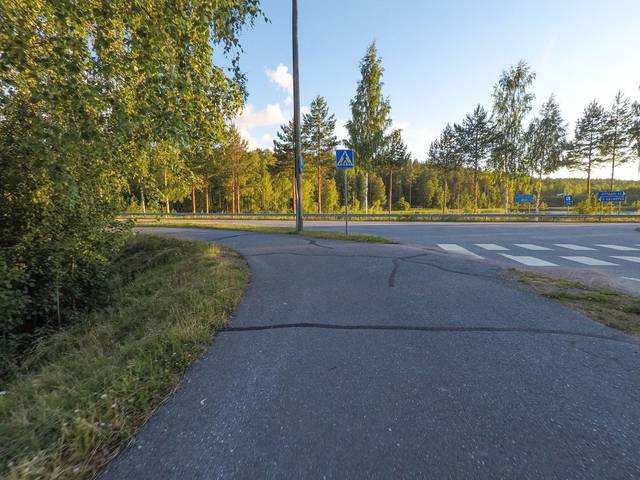
Region: Finland
Coordinates: 61.278, 28.818